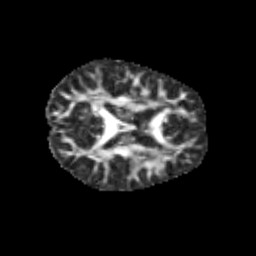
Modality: FA
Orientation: axial
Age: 11
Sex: male
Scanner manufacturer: siemens
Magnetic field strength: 3 T
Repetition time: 3.8 s
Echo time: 0.07 s